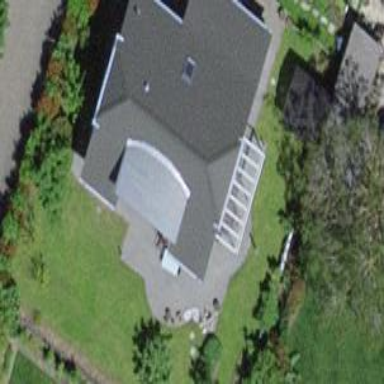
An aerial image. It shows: Detached building with half-hipped roof shape.